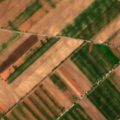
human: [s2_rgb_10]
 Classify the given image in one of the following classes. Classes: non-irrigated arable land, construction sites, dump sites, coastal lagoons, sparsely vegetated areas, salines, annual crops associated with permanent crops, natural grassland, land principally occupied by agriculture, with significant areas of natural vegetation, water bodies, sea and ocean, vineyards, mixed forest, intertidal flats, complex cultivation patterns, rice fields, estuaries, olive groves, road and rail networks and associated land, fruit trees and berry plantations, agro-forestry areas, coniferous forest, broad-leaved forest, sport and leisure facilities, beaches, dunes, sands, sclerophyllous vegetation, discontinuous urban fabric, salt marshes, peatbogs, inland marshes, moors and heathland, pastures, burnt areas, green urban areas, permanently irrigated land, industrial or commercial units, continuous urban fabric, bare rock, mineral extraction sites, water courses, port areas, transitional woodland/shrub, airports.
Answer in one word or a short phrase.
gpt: non-irrigated arable land